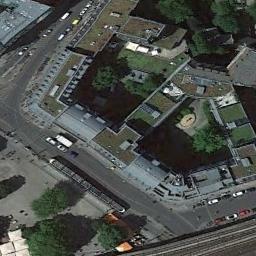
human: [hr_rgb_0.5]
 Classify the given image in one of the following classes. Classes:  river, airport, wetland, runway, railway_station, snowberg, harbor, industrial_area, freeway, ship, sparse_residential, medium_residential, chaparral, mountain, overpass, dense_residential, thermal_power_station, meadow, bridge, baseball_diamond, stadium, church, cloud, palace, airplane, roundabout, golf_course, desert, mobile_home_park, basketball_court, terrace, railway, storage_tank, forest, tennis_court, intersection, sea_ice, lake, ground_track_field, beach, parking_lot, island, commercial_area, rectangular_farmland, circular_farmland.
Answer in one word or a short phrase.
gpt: commercial_area